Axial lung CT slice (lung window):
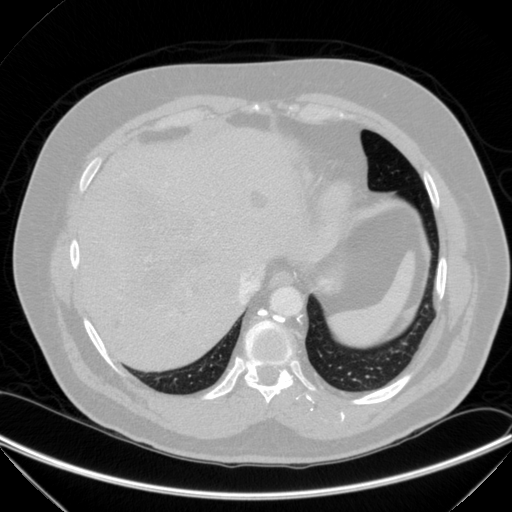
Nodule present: no